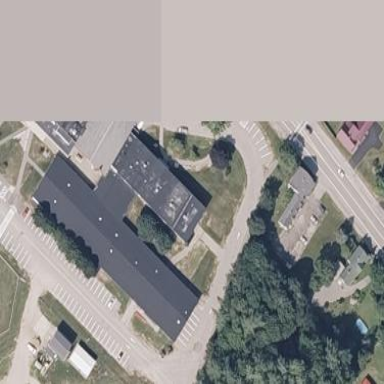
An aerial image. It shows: School building.